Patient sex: F
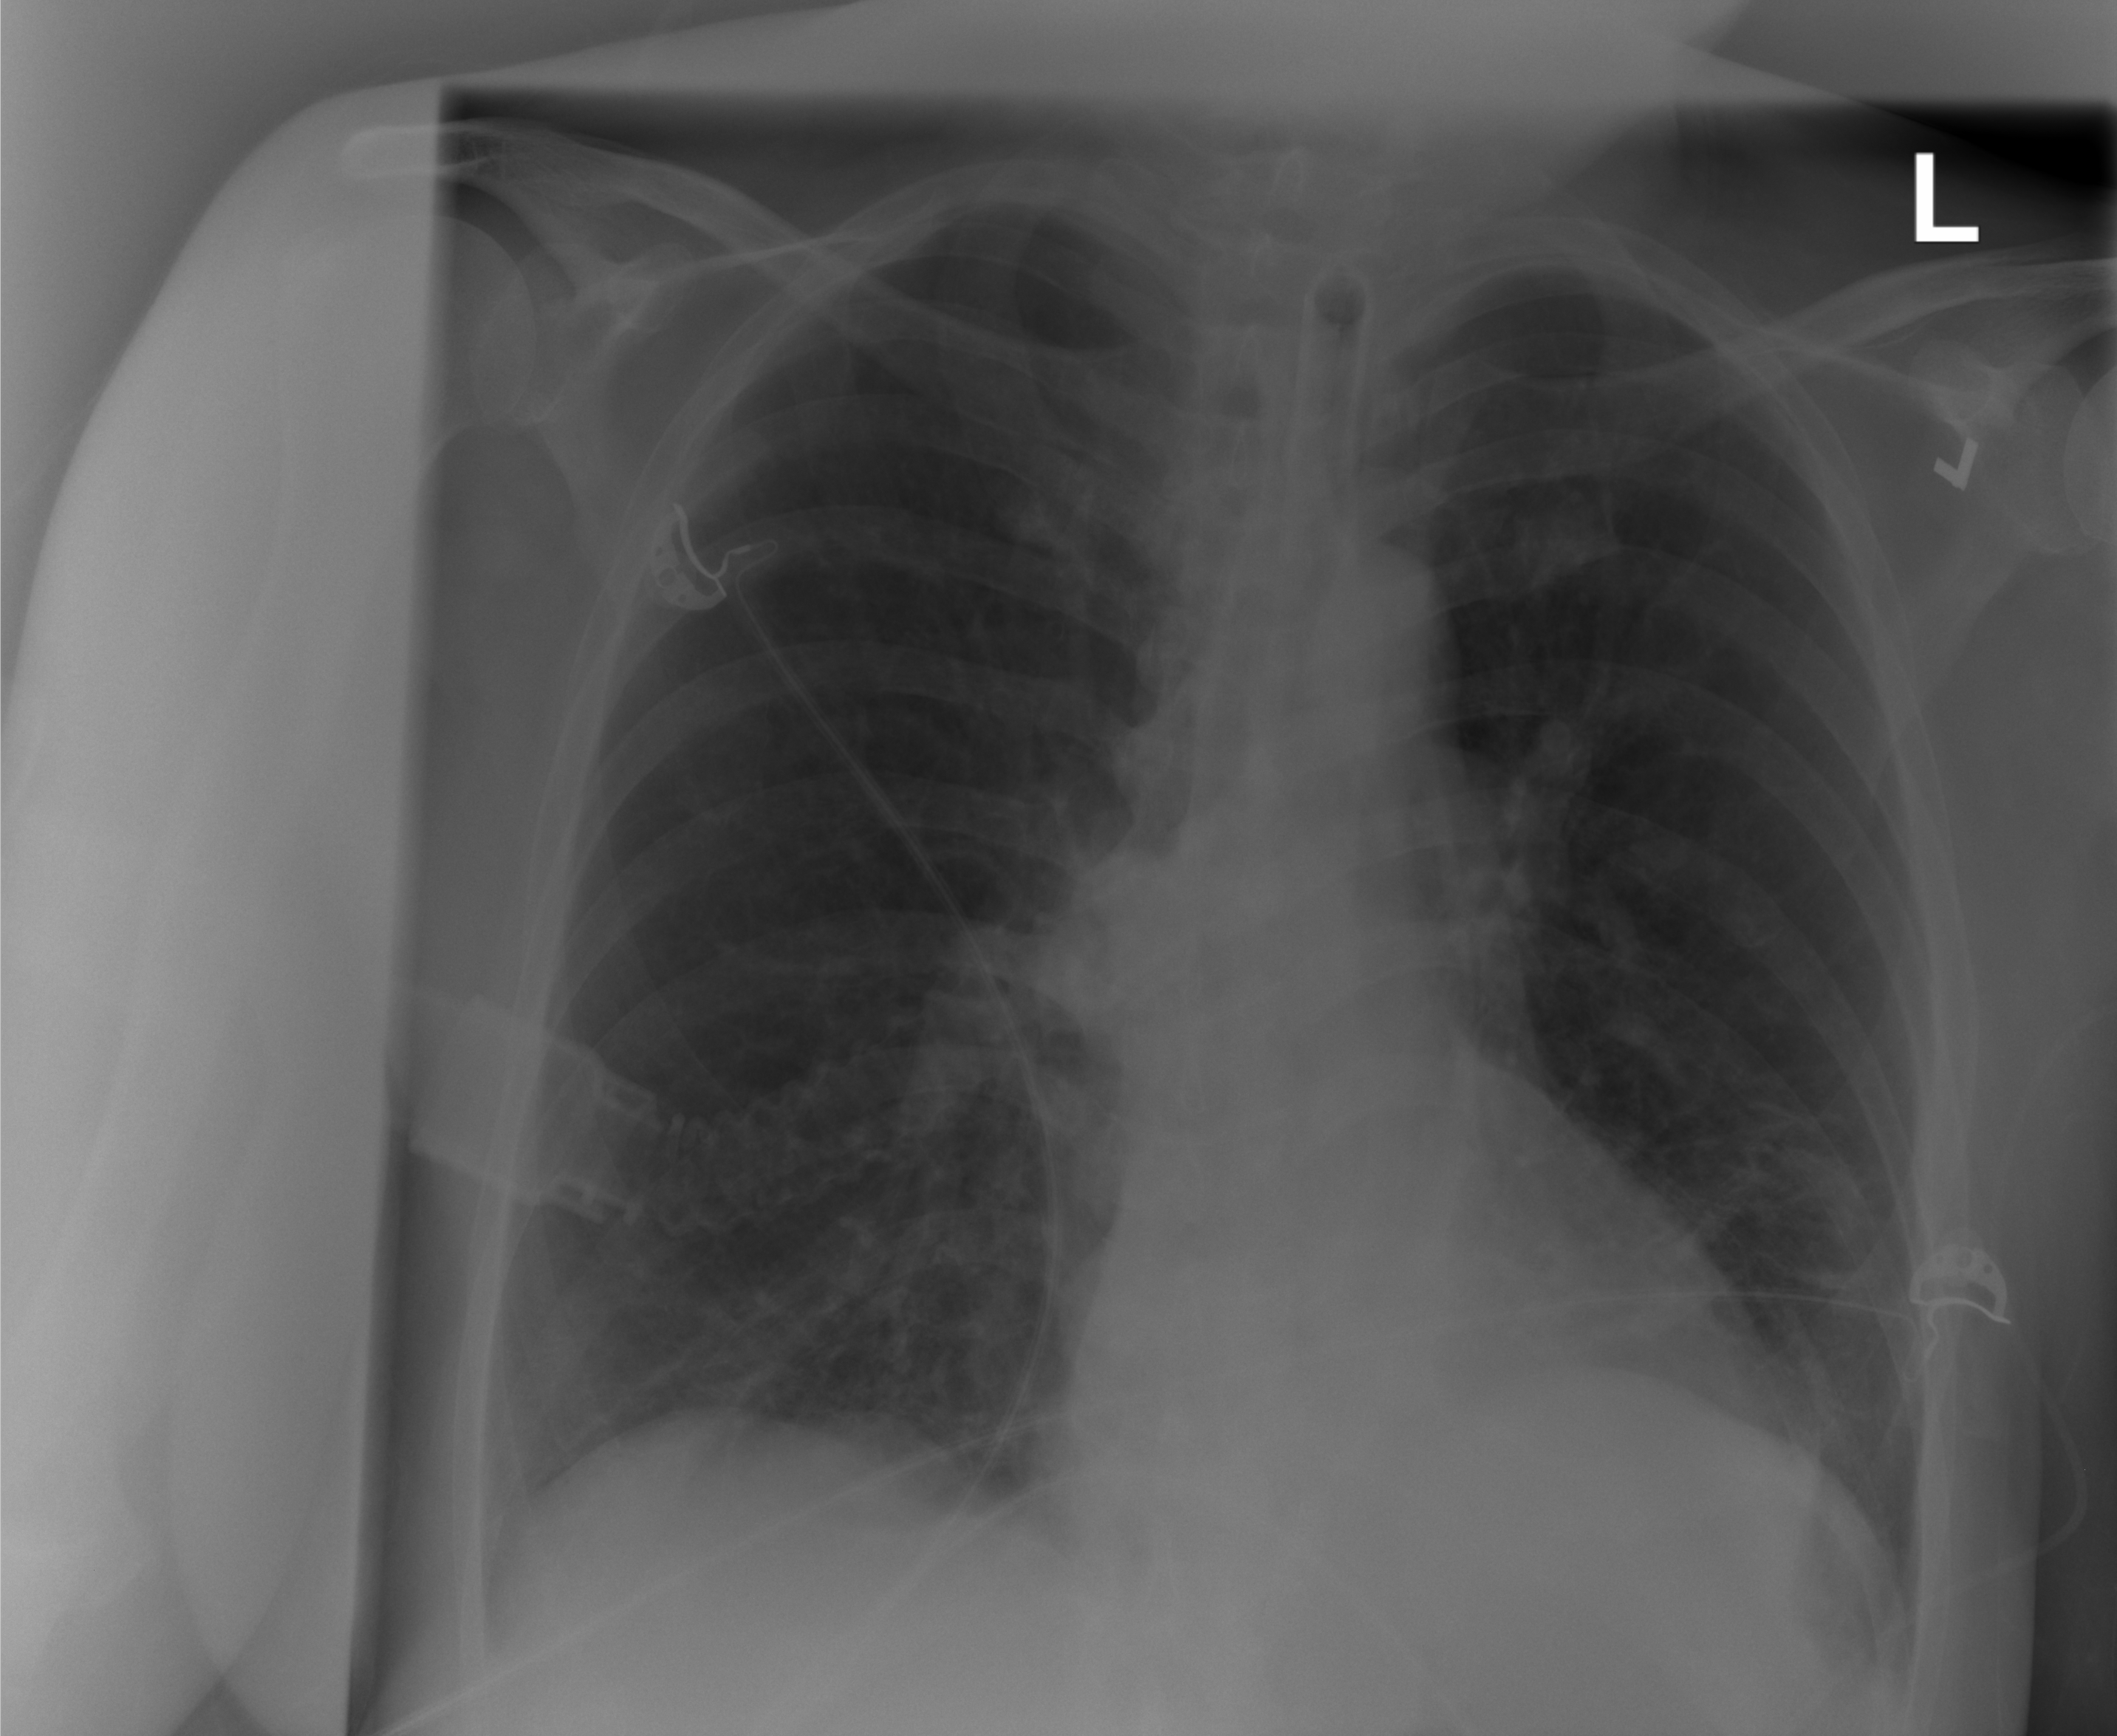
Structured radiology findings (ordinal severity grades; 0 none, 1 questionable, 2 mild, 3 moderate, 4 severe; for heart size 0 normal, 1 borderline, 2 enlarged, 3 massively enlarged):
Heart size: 2
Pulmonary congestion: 0
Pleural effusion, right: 0
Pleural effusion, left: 0
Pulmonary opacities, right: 0
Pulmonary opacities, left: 0
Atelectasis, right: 0
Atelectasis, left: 1